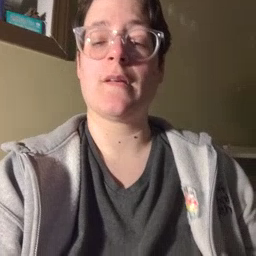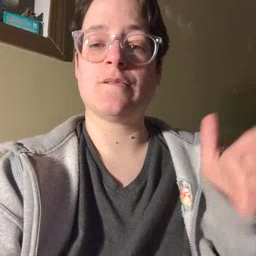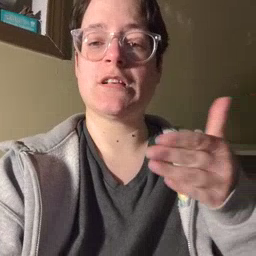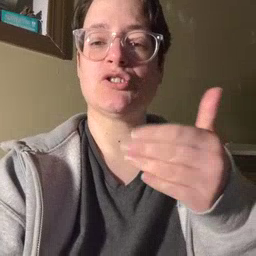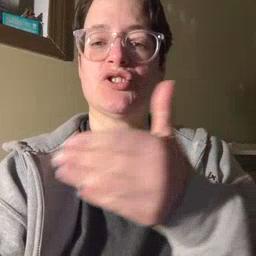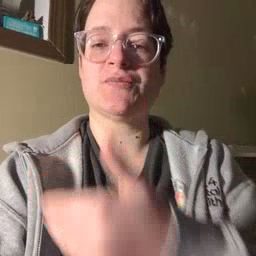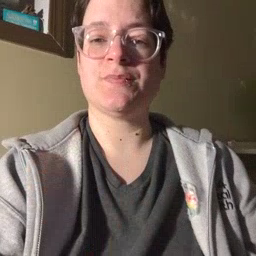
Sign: fish